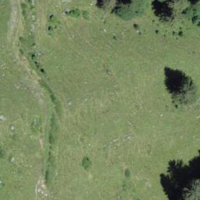
EUNIS habitat code: 23
Species observed at this site:
Rumex alpinus